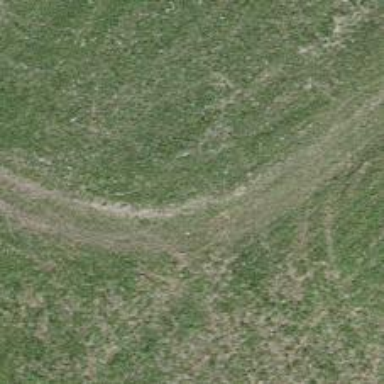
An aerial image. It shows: Grassy track road with grade 4 track type.